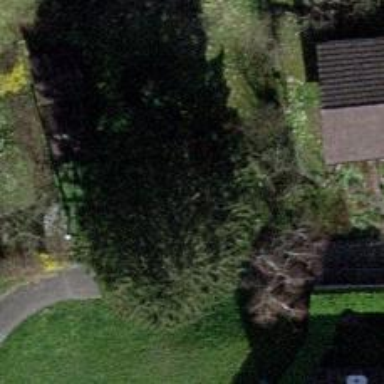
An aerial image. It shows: Evergreen tree with needle-leaved leaves.